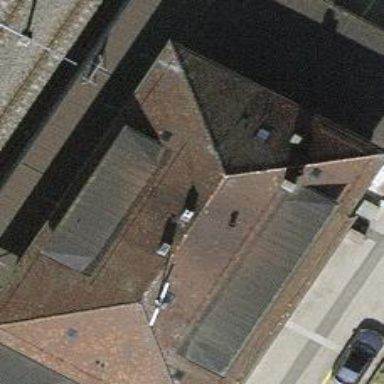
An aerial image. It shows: Train station building.